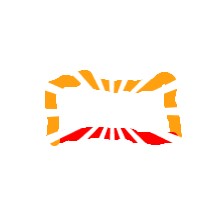
Shape: rectangle